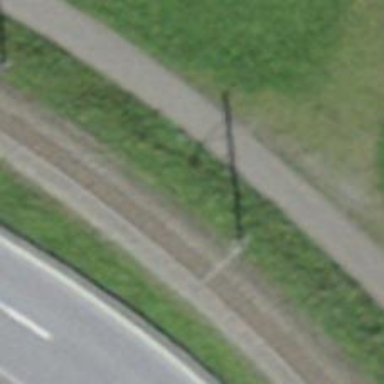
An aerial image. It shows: Narrow-gauge railway track with one electrified contact line.